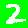
Digit: 2